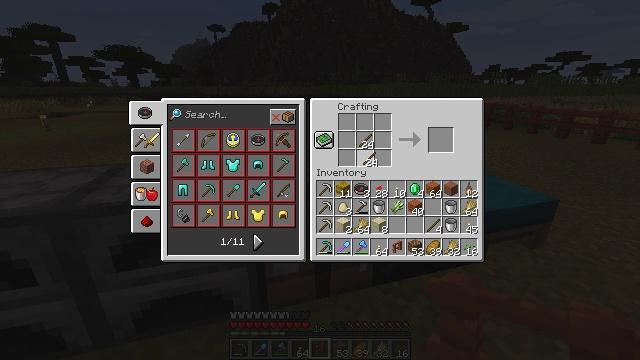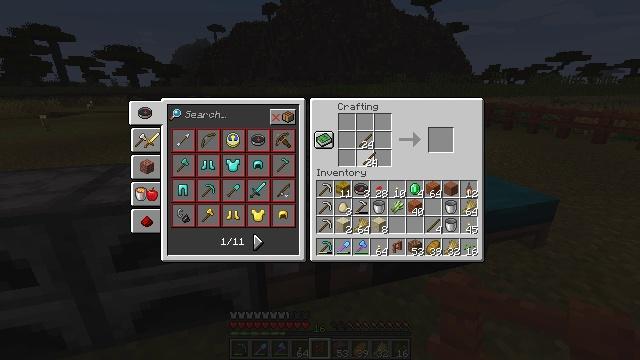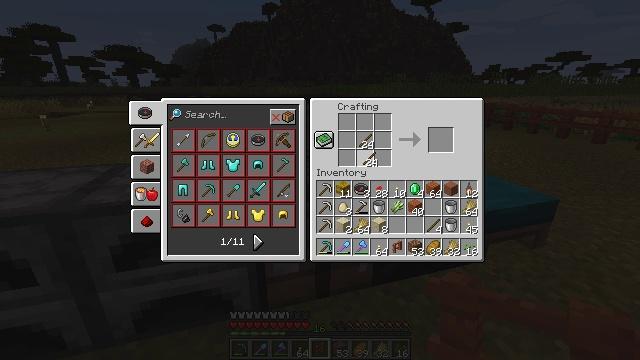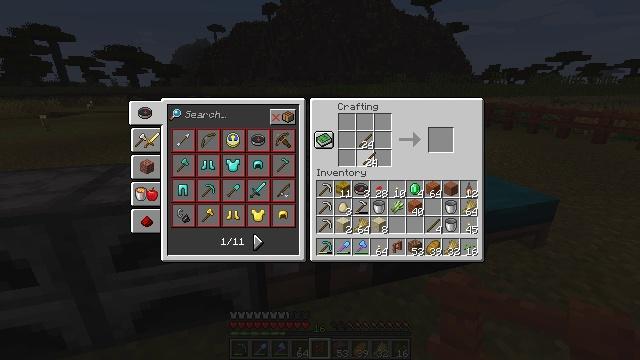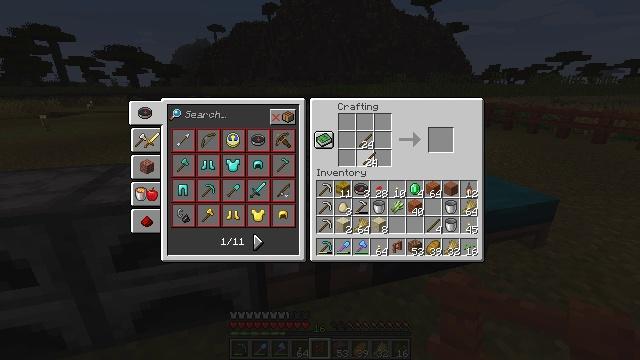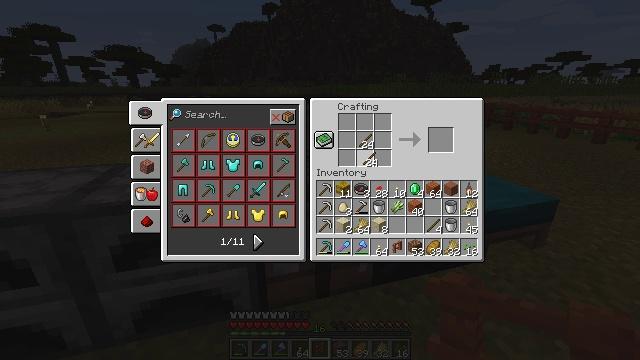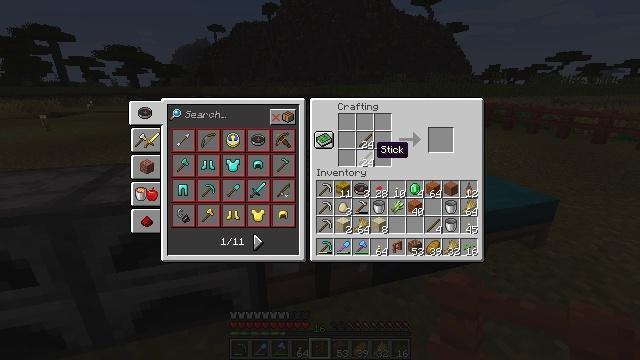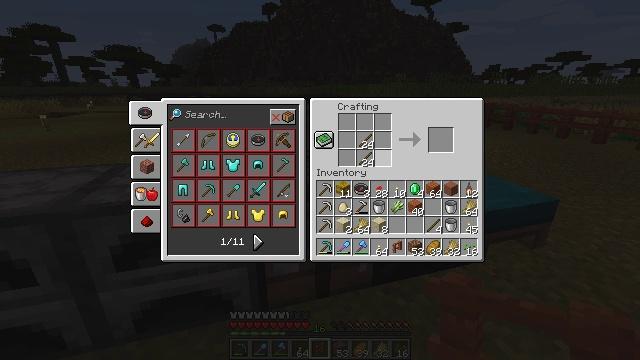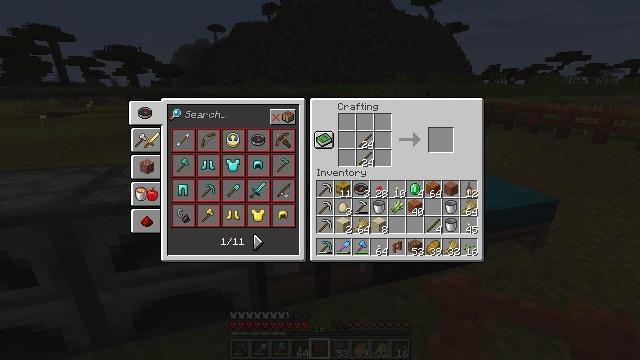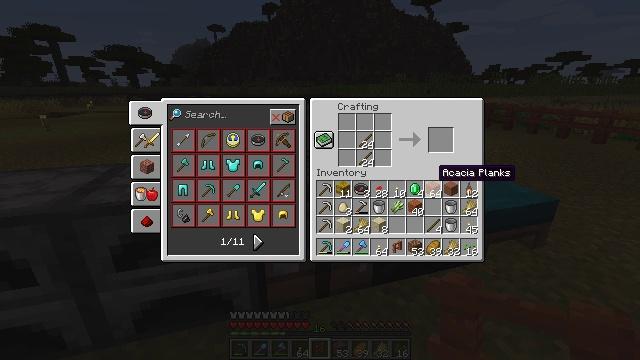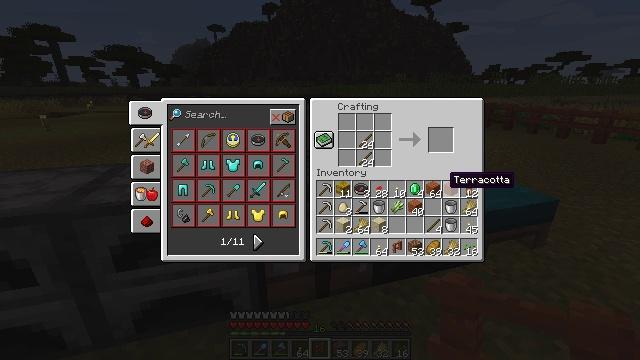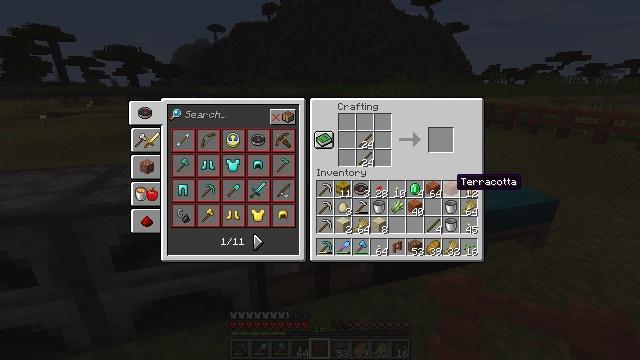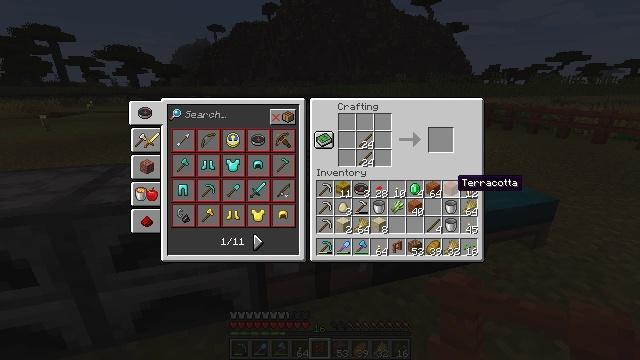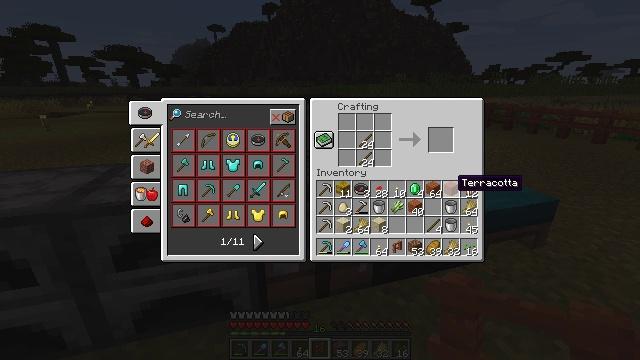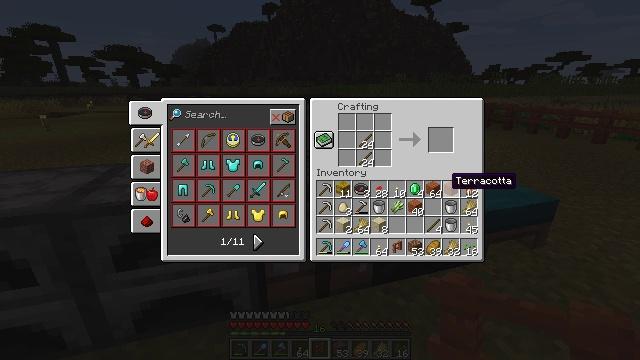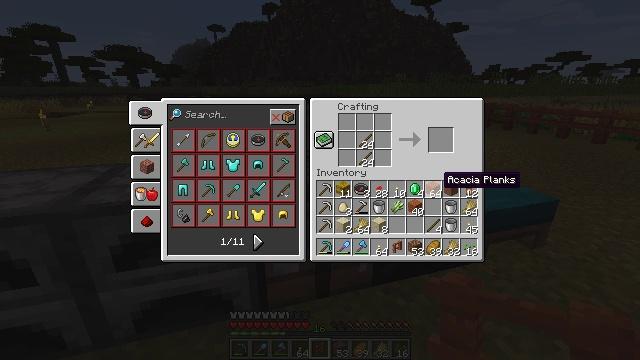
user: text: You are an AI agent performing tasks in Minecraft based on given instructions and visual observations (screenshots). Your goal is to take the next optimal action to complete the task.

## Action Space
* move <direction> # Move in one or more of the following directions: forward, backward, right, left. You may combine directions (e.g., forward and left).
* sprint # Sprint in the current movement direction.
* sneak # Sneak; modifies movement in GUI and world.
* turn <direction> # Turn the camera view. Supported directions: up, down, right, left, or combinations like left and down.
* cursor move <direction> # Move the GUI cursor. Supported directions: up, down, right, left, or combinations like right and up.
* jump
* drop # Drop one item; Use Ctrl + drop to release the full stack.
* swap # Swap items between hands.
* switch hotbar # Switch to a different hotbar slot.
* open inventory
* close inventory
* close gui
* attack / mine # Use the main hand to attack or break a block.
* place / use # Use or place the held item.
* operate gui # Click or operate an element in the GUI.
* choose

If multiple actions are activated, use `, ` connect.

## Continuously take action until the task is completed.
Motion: motion action
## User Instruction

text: Create an acacia fence using acacia planks and sticks.
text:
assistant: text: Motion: no_op
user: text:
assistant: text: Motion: no_op
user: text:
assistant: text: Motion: operate gui
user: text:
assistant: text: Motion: operate gui
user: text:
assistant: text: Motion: operate gui
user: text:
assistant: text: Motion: no_op
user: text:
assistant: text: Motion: cursor move right and down
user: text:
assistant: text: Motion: cursor move right and down
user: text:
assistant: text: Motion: cursor move right
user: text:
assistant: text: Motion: cursor move right
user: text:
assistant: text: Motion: cursor move right
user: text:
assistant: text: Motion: no_op
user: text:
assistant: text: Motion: no_op
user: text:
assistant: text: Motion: no_op
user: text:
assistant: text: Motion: cursor move left
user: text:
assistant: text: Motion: no_op
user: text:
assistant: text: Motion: operate gui
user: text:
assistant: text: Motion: operate gui
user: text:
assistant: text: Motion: operate gui
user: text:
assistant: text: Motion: cursor move left and up
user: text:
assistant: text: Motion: cursor move left and up
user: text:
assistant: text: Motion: no_op
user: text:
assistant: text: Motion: no_op
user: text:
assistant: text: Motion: no_op
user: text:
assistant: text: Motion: no_op
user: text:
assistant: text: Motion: no_op
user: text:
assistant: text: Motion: operate gui
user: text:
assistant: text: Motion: operate gui
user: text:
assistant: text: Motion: operate gui
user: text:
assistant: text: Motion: no_op